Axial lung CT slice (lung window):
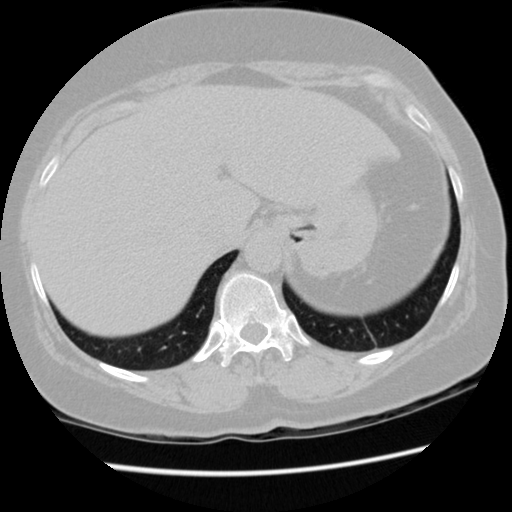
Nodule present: no